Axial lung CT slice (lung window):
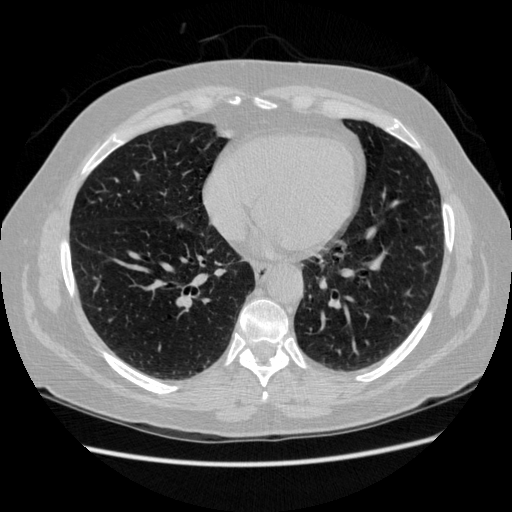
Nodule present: no